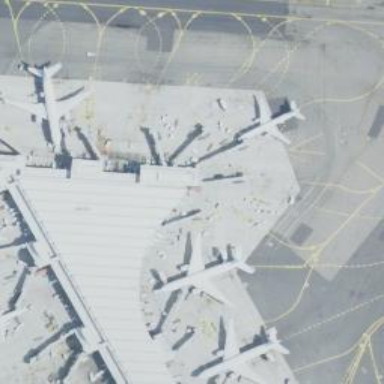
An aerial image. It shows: Airport gate.